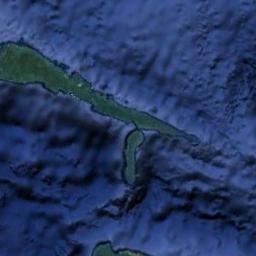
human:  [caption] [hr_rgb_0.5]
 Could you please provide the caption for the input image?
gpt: Many trees are on the island .

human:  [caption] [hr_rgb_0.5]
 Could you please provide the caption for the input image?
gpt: The water around the island is blue .

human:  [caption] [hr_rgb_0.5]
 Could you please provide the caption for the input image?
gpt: The irregularly shaped green island is surrounded by blue sea water, And the island’s green plants flourish .

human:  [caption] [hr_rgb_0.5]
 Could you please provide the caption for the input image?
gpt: The long and green island is on a blue sea .

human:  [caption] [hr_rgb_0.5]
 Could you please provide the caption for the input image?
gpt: A long strip island and a small island have dense vegetation and the waters around the islands is light blue .